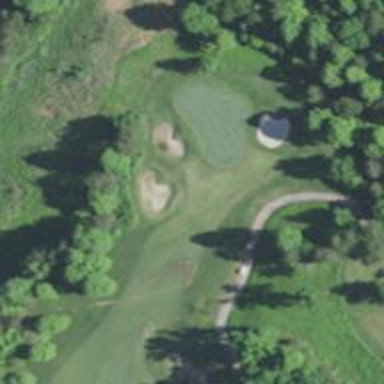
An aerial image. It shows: Golf hole.